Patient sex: F
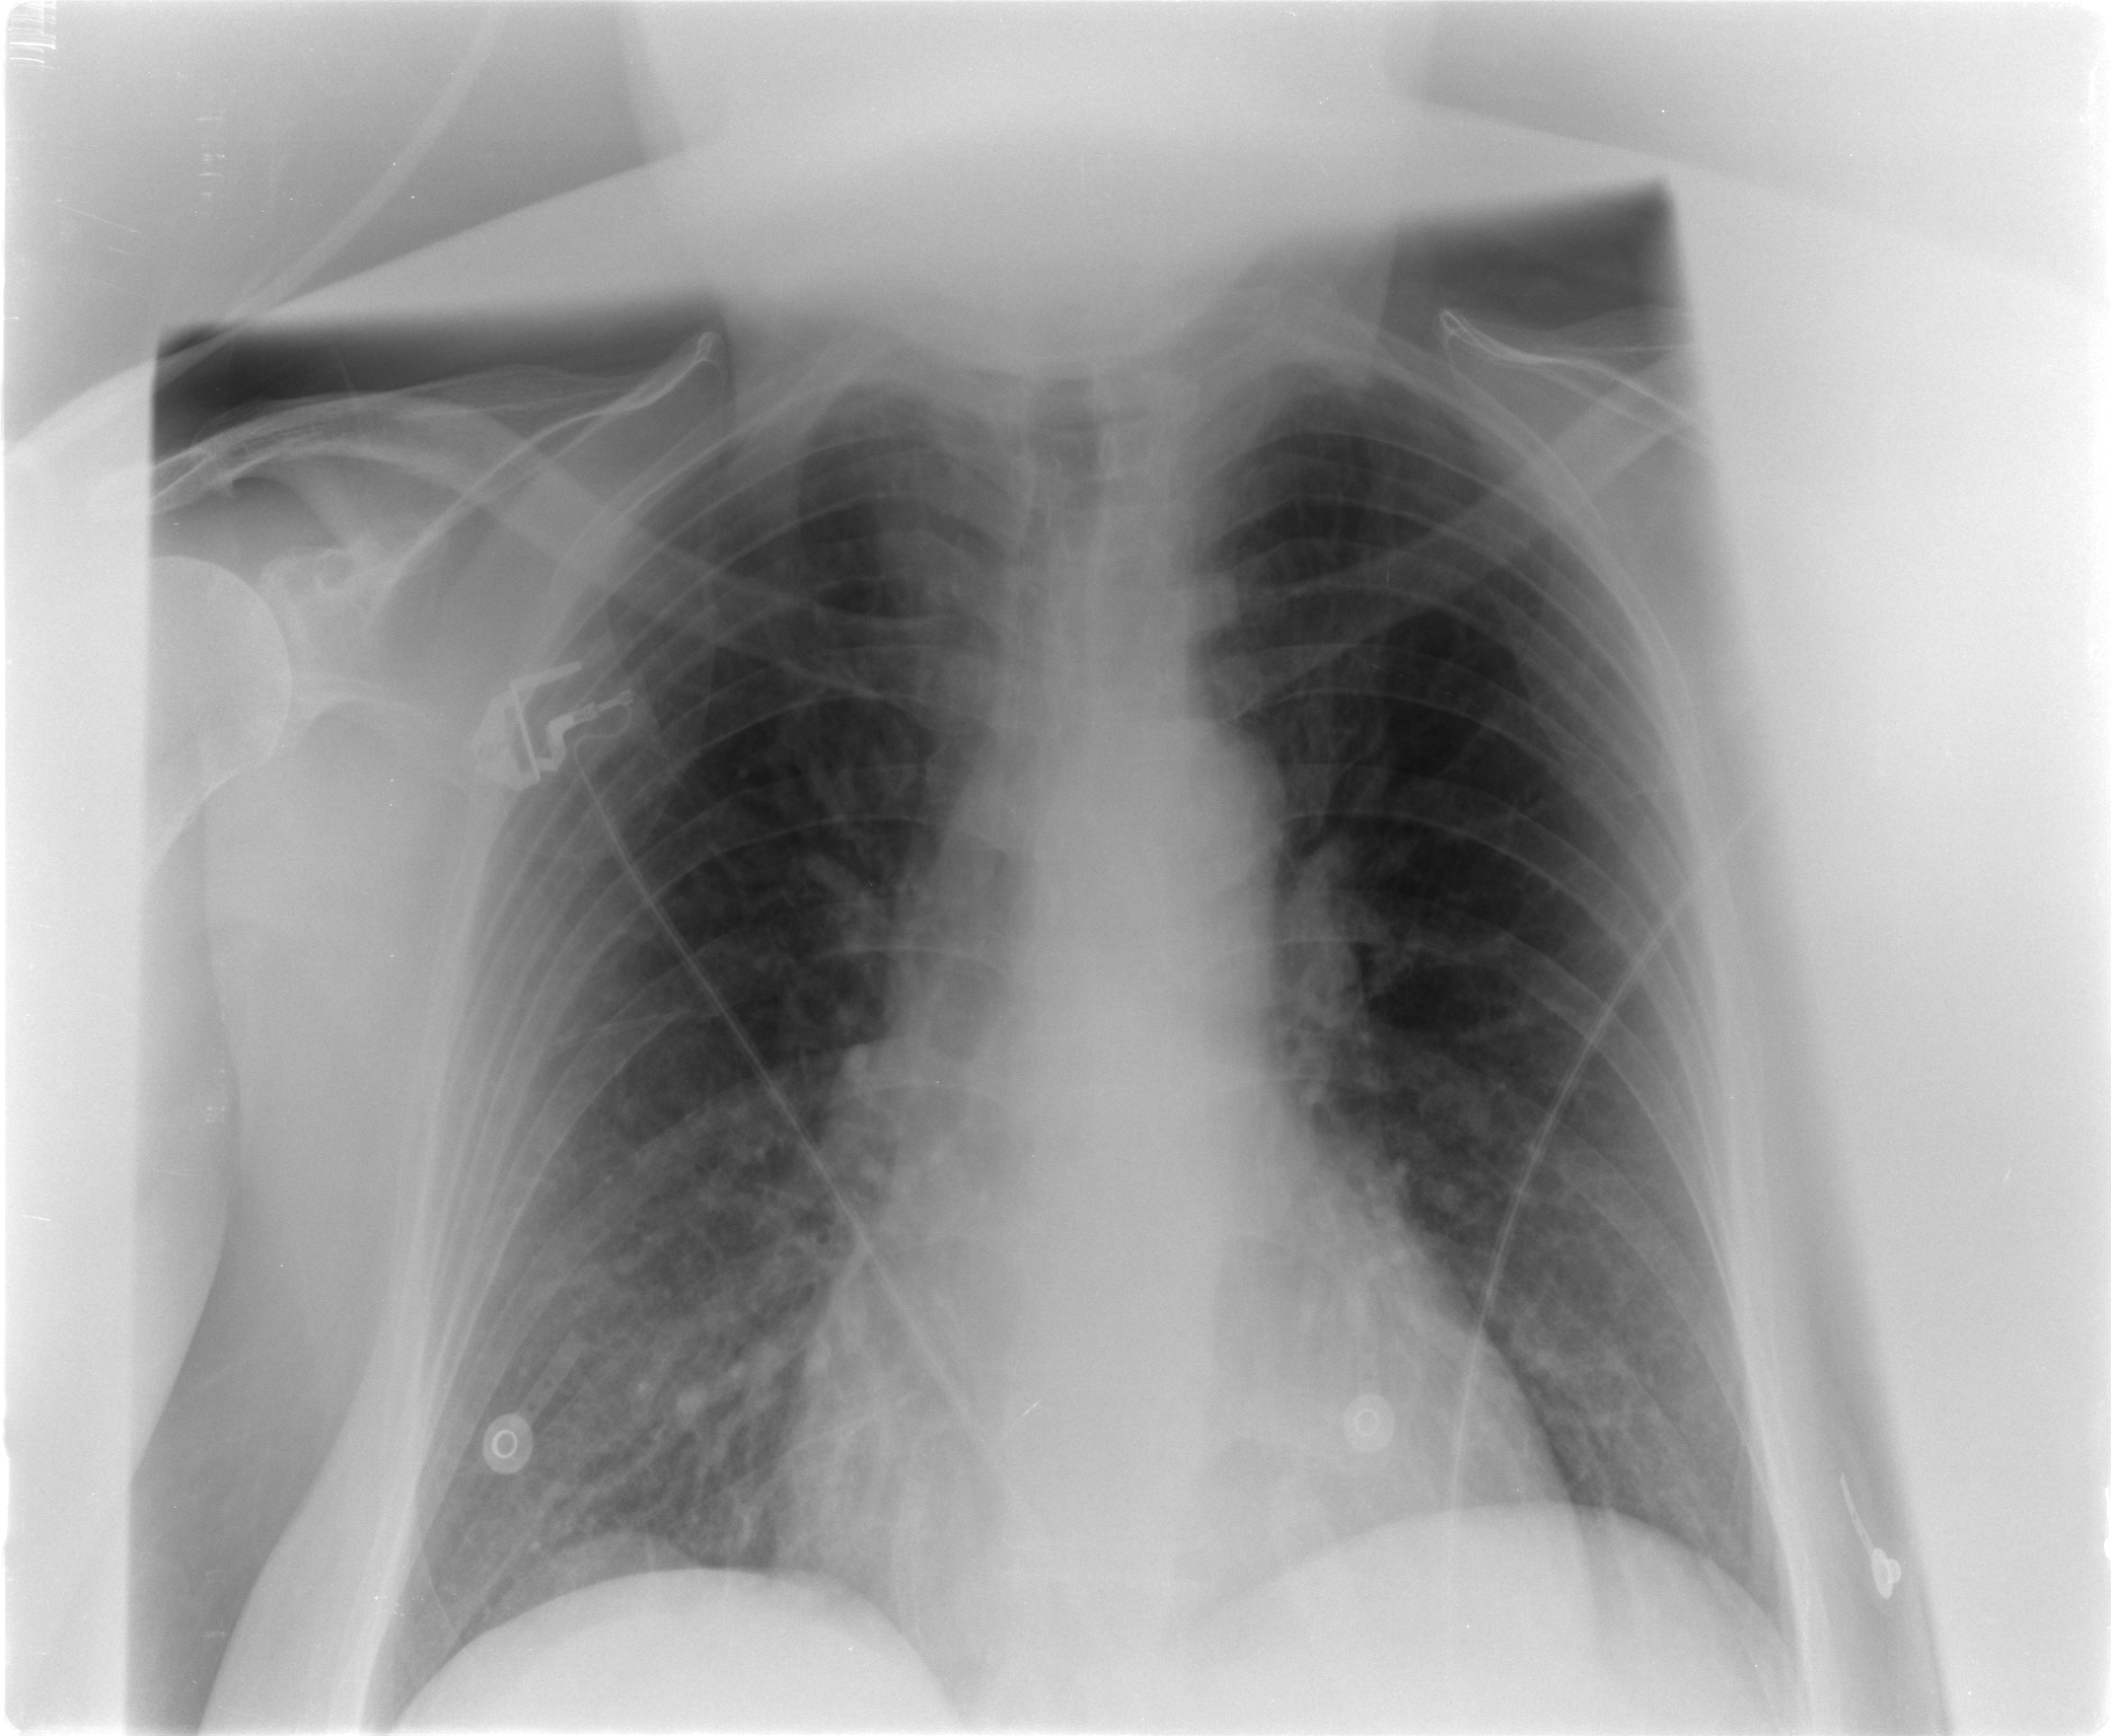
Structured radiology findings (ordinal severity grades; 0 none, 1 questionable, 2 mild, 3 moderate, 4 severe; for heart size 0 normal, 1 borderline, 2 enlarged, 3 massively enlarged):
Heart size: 2
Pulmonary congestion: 2
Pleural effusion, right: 0
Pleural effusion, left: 0
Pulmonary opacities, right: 0
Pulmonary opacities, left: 0
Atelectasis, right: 2
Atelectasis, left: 2